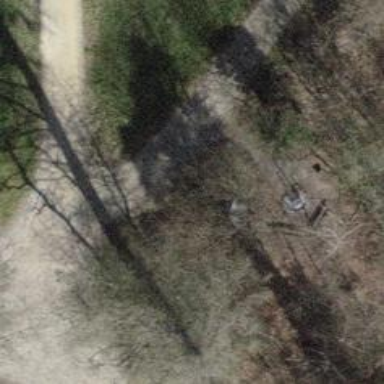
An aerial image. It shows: Brown bench.